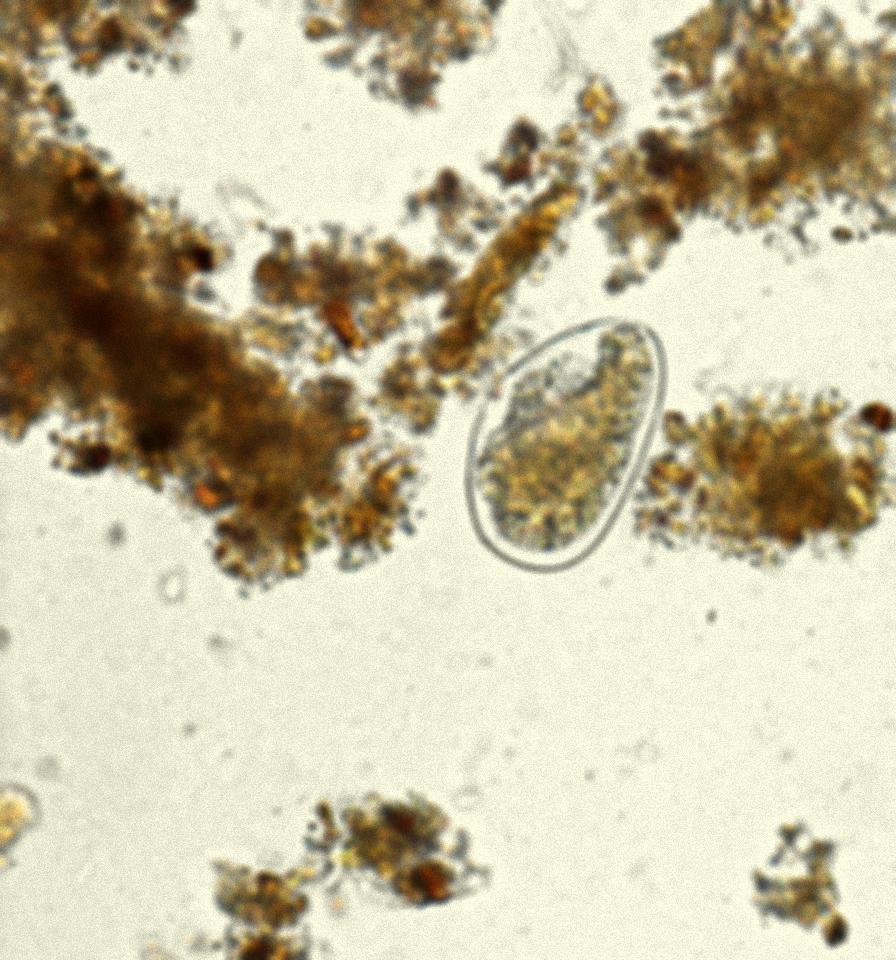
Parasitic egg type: Hookworm egg